高二 · 代数
3. 若实数 $x, y$ 满足不等式组 $\left\{\begin{array}{l}y \leq x \\ x+2 y \geq 3 \\ 2 x+y \geq 6\end{array}\right.$, 则 $z=\frac{1+y}{x}$ 的最大值为
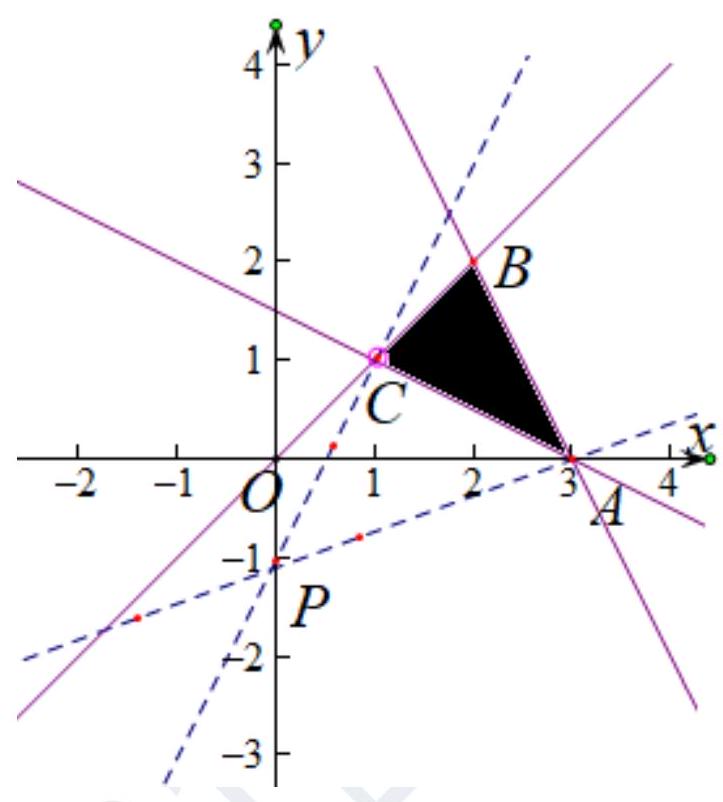
答案: 2
解析: 实数 $X, y$ 满足不等式组 $\left\{\begin{array}{l}y \leq x \\ x+2 y \geq 3, \\ 2 x+y \geq 6\end{array}\right.$ 对应的可行域, 如图所示:

$z=\frac{1+y}{x}=\frac{y-(-1)}{x-0}$, 表示: 定点
$\quad Z=\frac{1+y}{x}$ 的最大值为 2 。